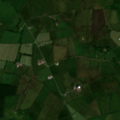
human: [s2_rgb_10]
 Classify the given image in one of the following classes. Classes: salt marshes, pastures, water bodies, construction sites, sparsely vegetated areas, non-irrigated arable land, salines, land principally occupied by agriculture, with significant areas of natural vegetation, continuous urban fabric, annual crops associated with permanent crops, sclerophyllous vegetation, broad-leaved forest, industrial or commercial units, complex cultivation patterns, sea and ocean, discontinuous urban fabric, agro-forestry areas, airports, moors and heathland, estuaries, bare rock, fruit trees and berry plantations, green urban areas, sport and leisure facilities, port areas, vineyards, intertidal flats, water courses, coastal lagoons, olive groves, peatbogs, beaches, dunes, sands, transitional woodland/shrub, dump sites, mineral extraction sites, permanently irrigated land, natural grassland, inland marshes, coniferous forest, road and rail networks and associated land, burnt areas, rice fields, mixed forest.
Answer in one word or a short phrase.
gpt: pastures, coniferous forest, transitional woodland/shrub